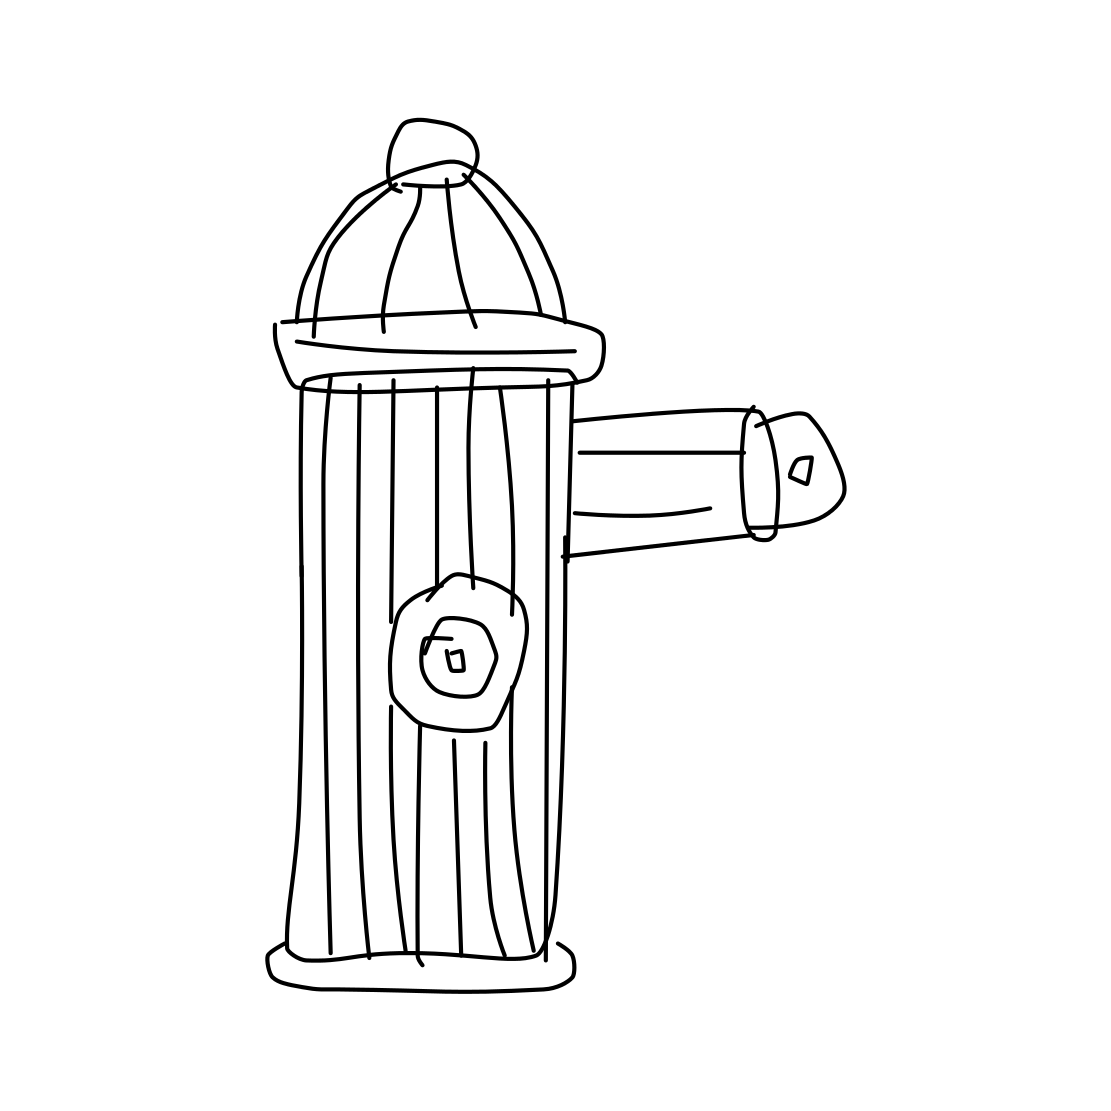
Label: fire hydrant